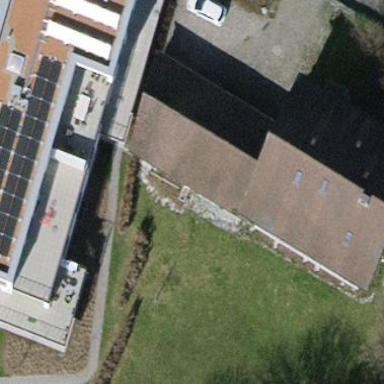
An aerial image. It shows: Garage building.